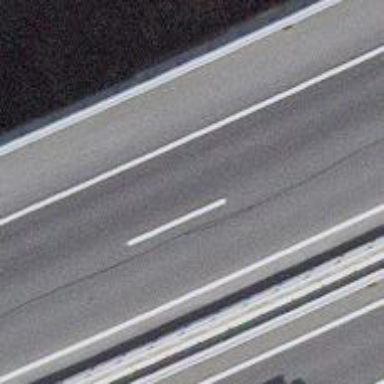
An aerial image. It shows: Viaduct bridge over motorway with asphalt surface.